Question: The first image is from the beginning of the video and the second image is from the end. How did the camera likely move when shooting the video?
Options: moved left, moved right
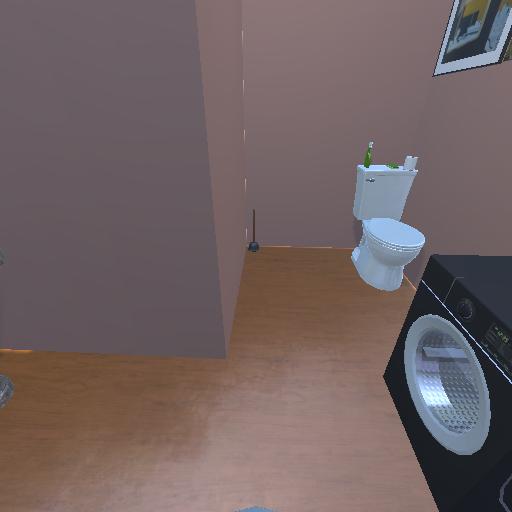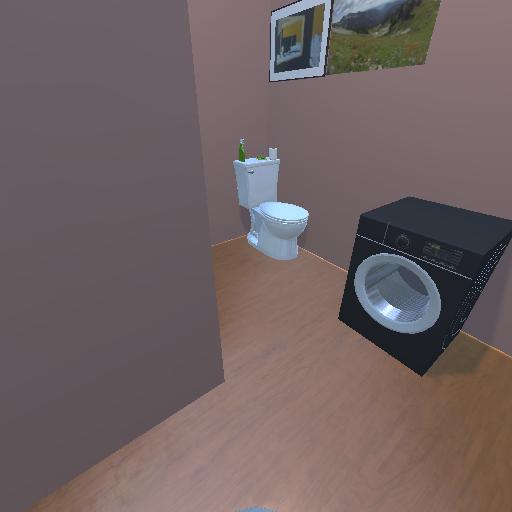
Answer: moved left